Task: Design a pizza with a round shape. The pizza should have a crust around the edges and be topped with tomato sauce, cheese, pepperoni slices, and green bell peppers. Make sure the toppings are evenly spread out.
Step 154:
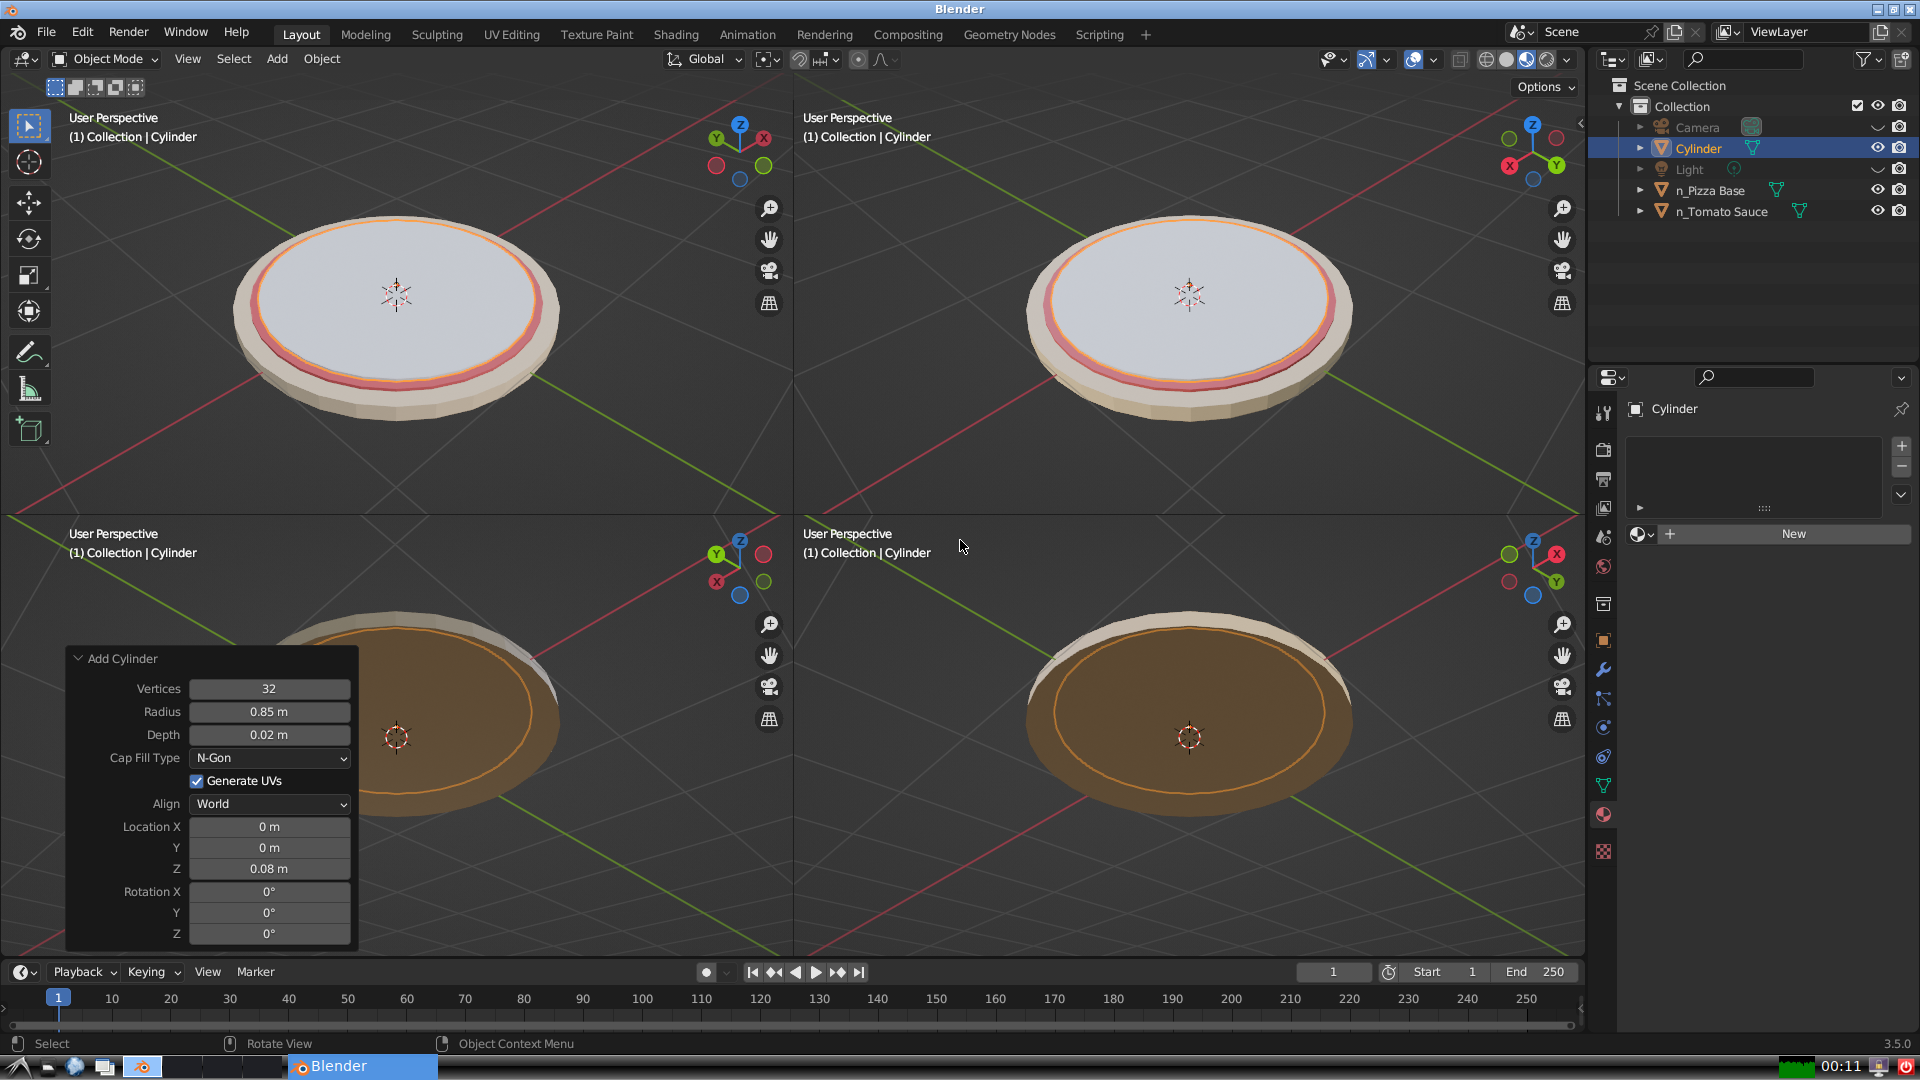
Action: {"key_press": ['Ctrl, Home']}